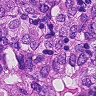
Metastatic tissue present: yes